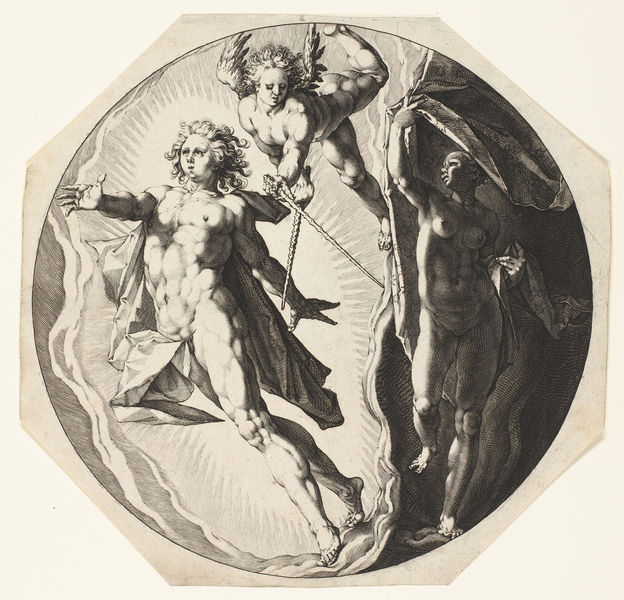
Titel: Eerste scheppingsdag: scheiding van licht en duisternis
Künstler: Jan Harmensz. Muller
Standort: Amsterdam
Institution: Rijksmuseum
Schlagwörter: angel, nude, round, mural